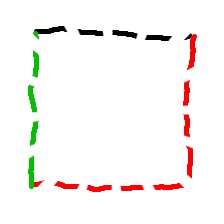
Shape: square